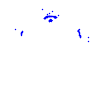
Particle: pion